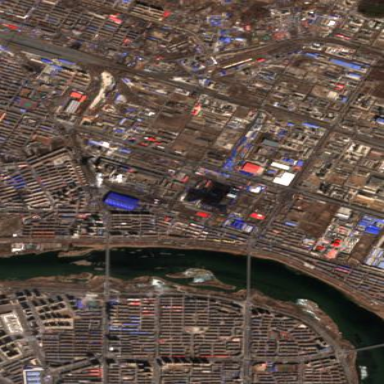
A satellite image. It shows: Industrial area with coal power plant.